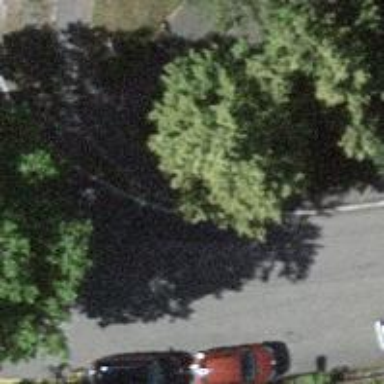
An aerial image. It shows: Sidewalk.